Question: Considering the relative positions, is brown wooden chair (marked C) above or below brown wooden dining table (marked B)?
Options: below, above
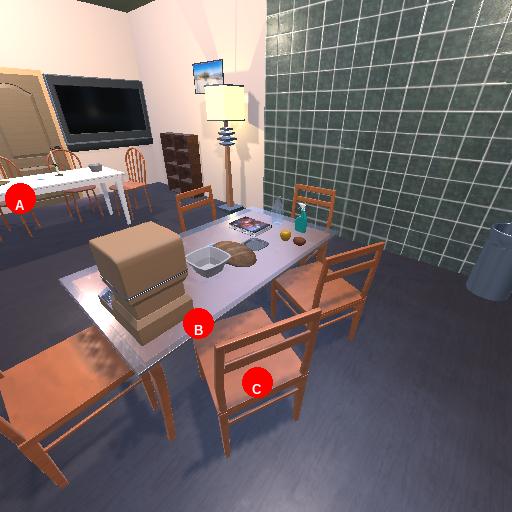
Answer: below